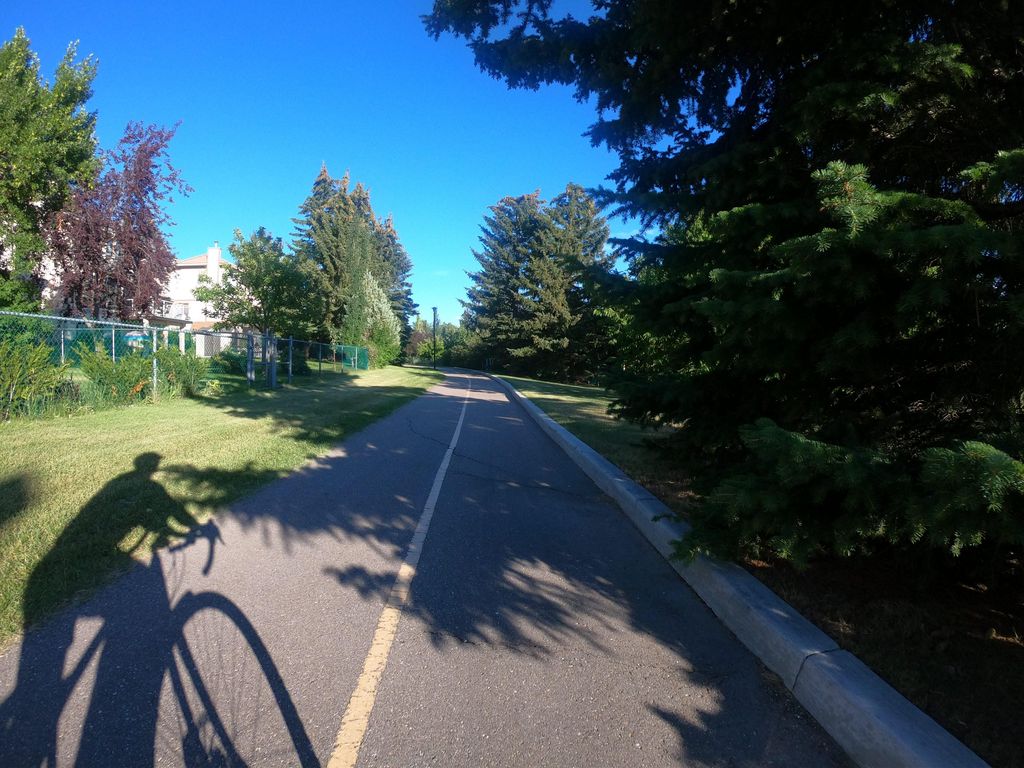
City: calgary